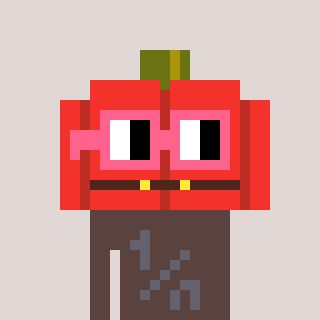
a pixel art character with square pink glasses, a pumpkin-shaped head and a darkbrown-colored body on a warm background